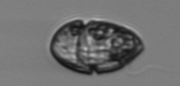
Label: Gyrodinium